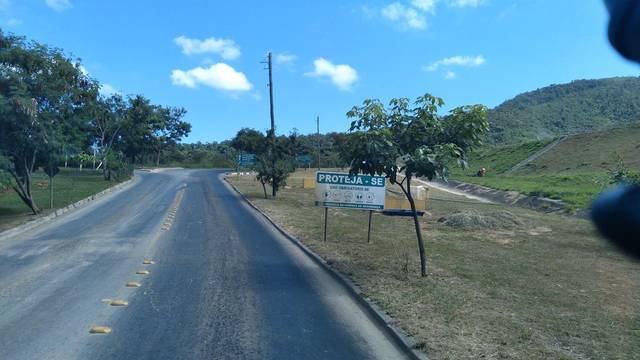
Region: Brazil
Coordinates: -19.856, -43.849